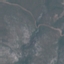
Label: HerbaceousVegetation